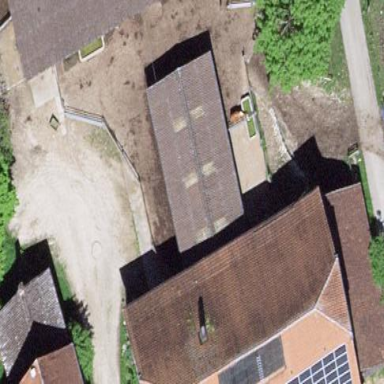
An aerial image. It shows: Farm auxiliary building.